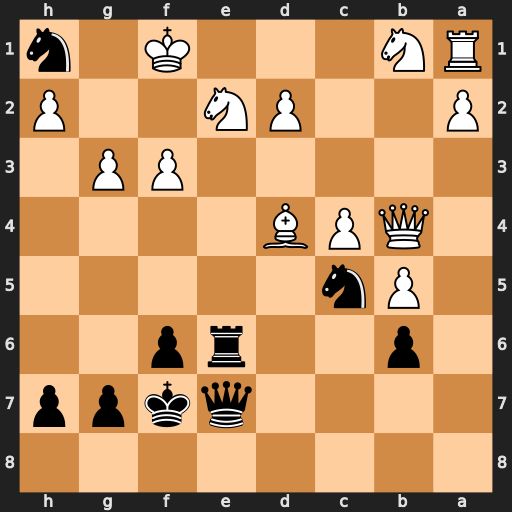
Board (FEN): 8/4qkpp/1p2rp2/1Pn5/1QPB4/5PP1/P2PN2P/RN3K1n
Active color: b
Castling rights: -
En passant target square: -
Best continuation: Rxe2 Nc3 Rxh2